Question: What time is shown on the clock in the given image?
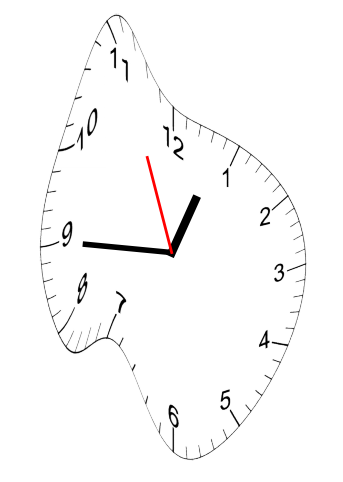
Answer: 12:44:56